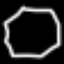
Label: octagon